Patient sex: M
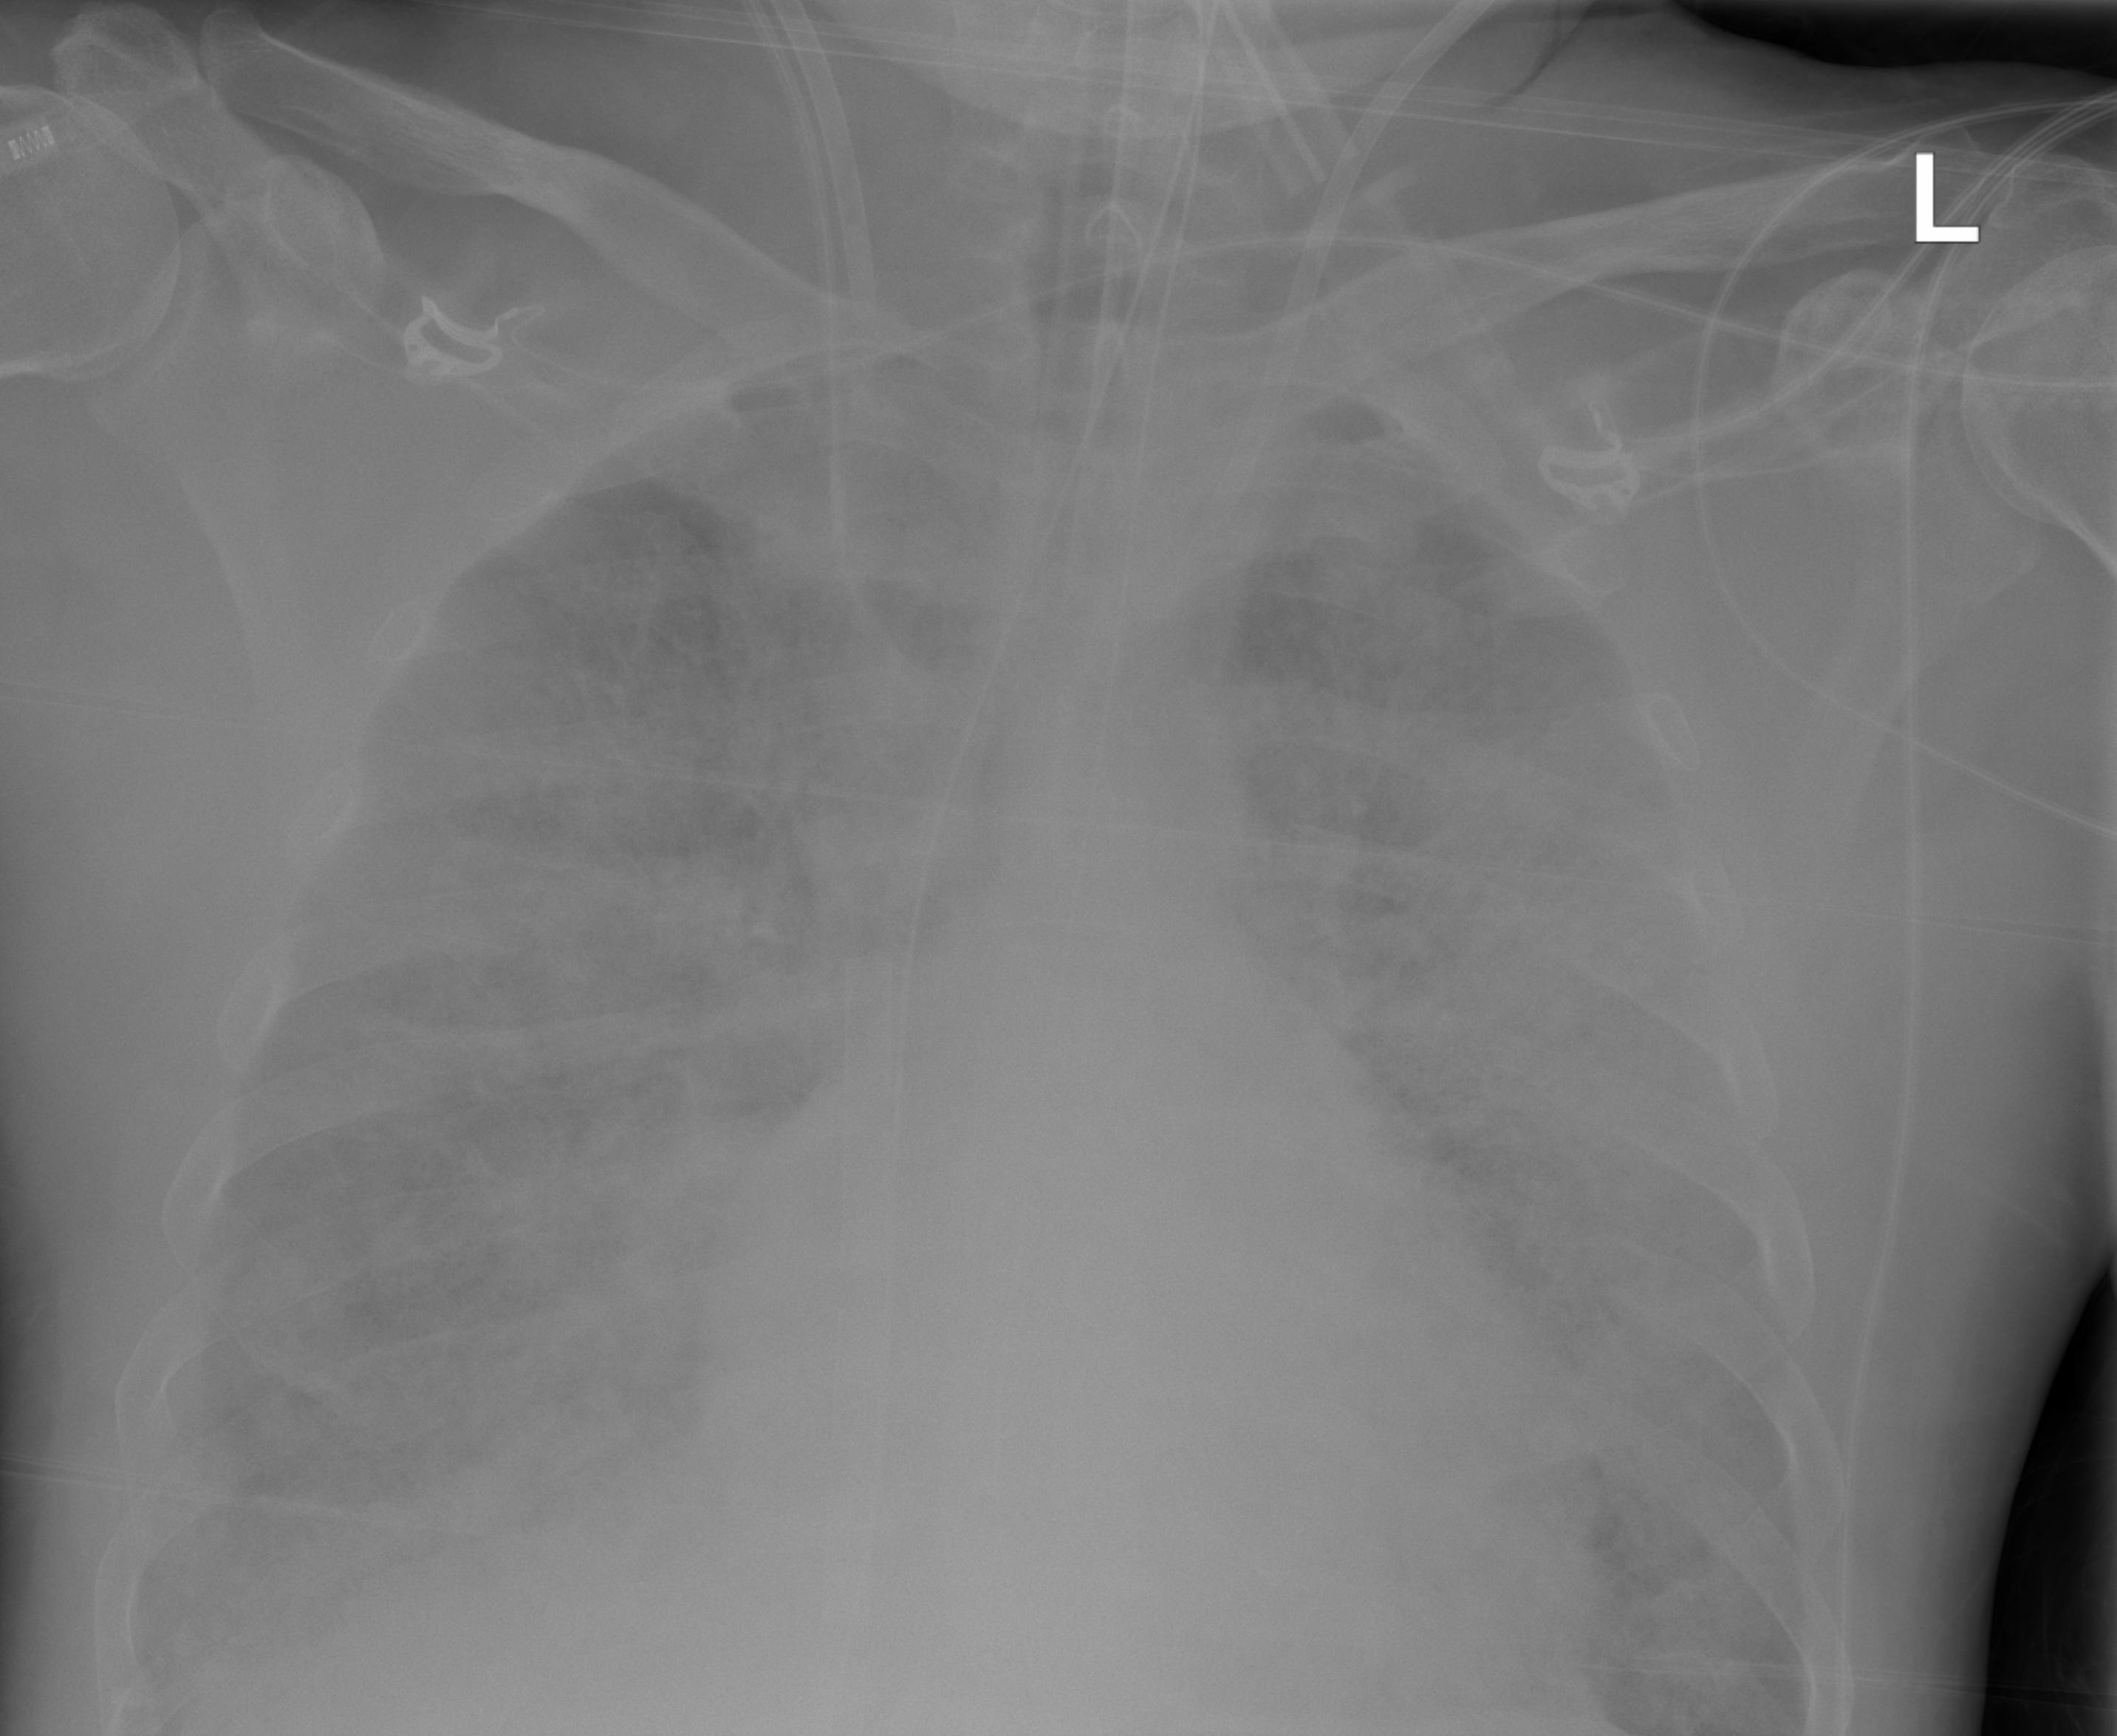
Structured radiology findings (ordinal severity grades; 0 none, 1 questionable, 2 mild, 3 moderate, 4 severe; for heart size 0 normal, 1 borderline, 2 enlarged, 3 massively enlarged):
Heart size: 1
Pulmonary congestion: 3
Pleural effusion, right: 1
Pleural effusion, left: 1
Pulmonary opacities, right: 4
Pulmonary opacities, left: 4
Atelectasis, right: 3
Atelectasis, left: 3